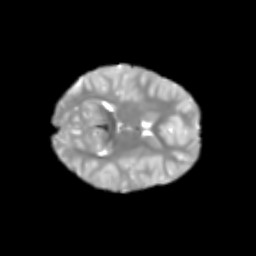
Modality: T2w
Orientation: axial
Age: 8
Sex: female
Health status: healthy